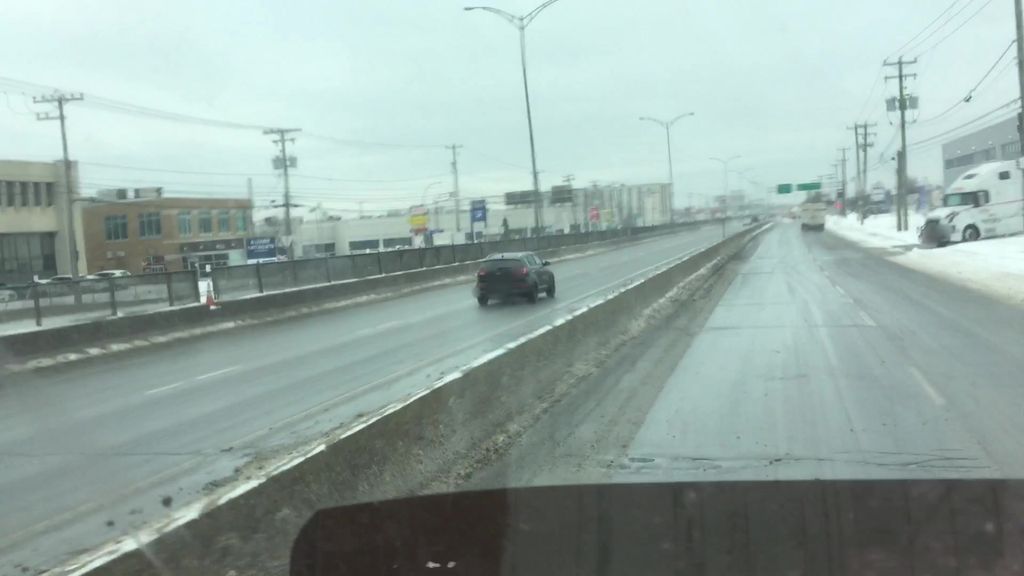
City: montreal